Aerial crown-view tile of a tropical tree (Barro Colorado Island, Panama), acquired 20250616:
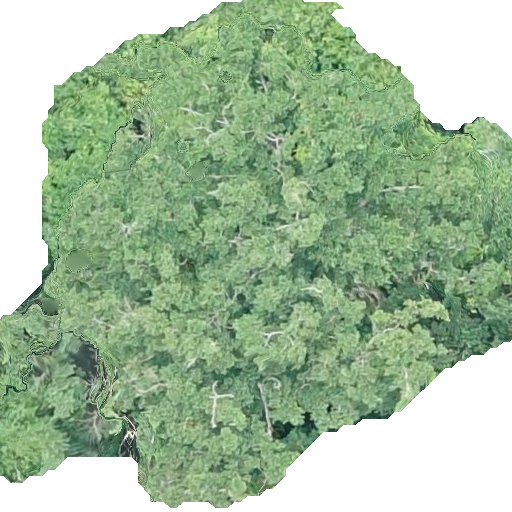
Species: Brosimum alicastrum
GBIF accepted scientific name: Brosimum alicastrum
Crown area: 293.469 m²